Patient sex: M
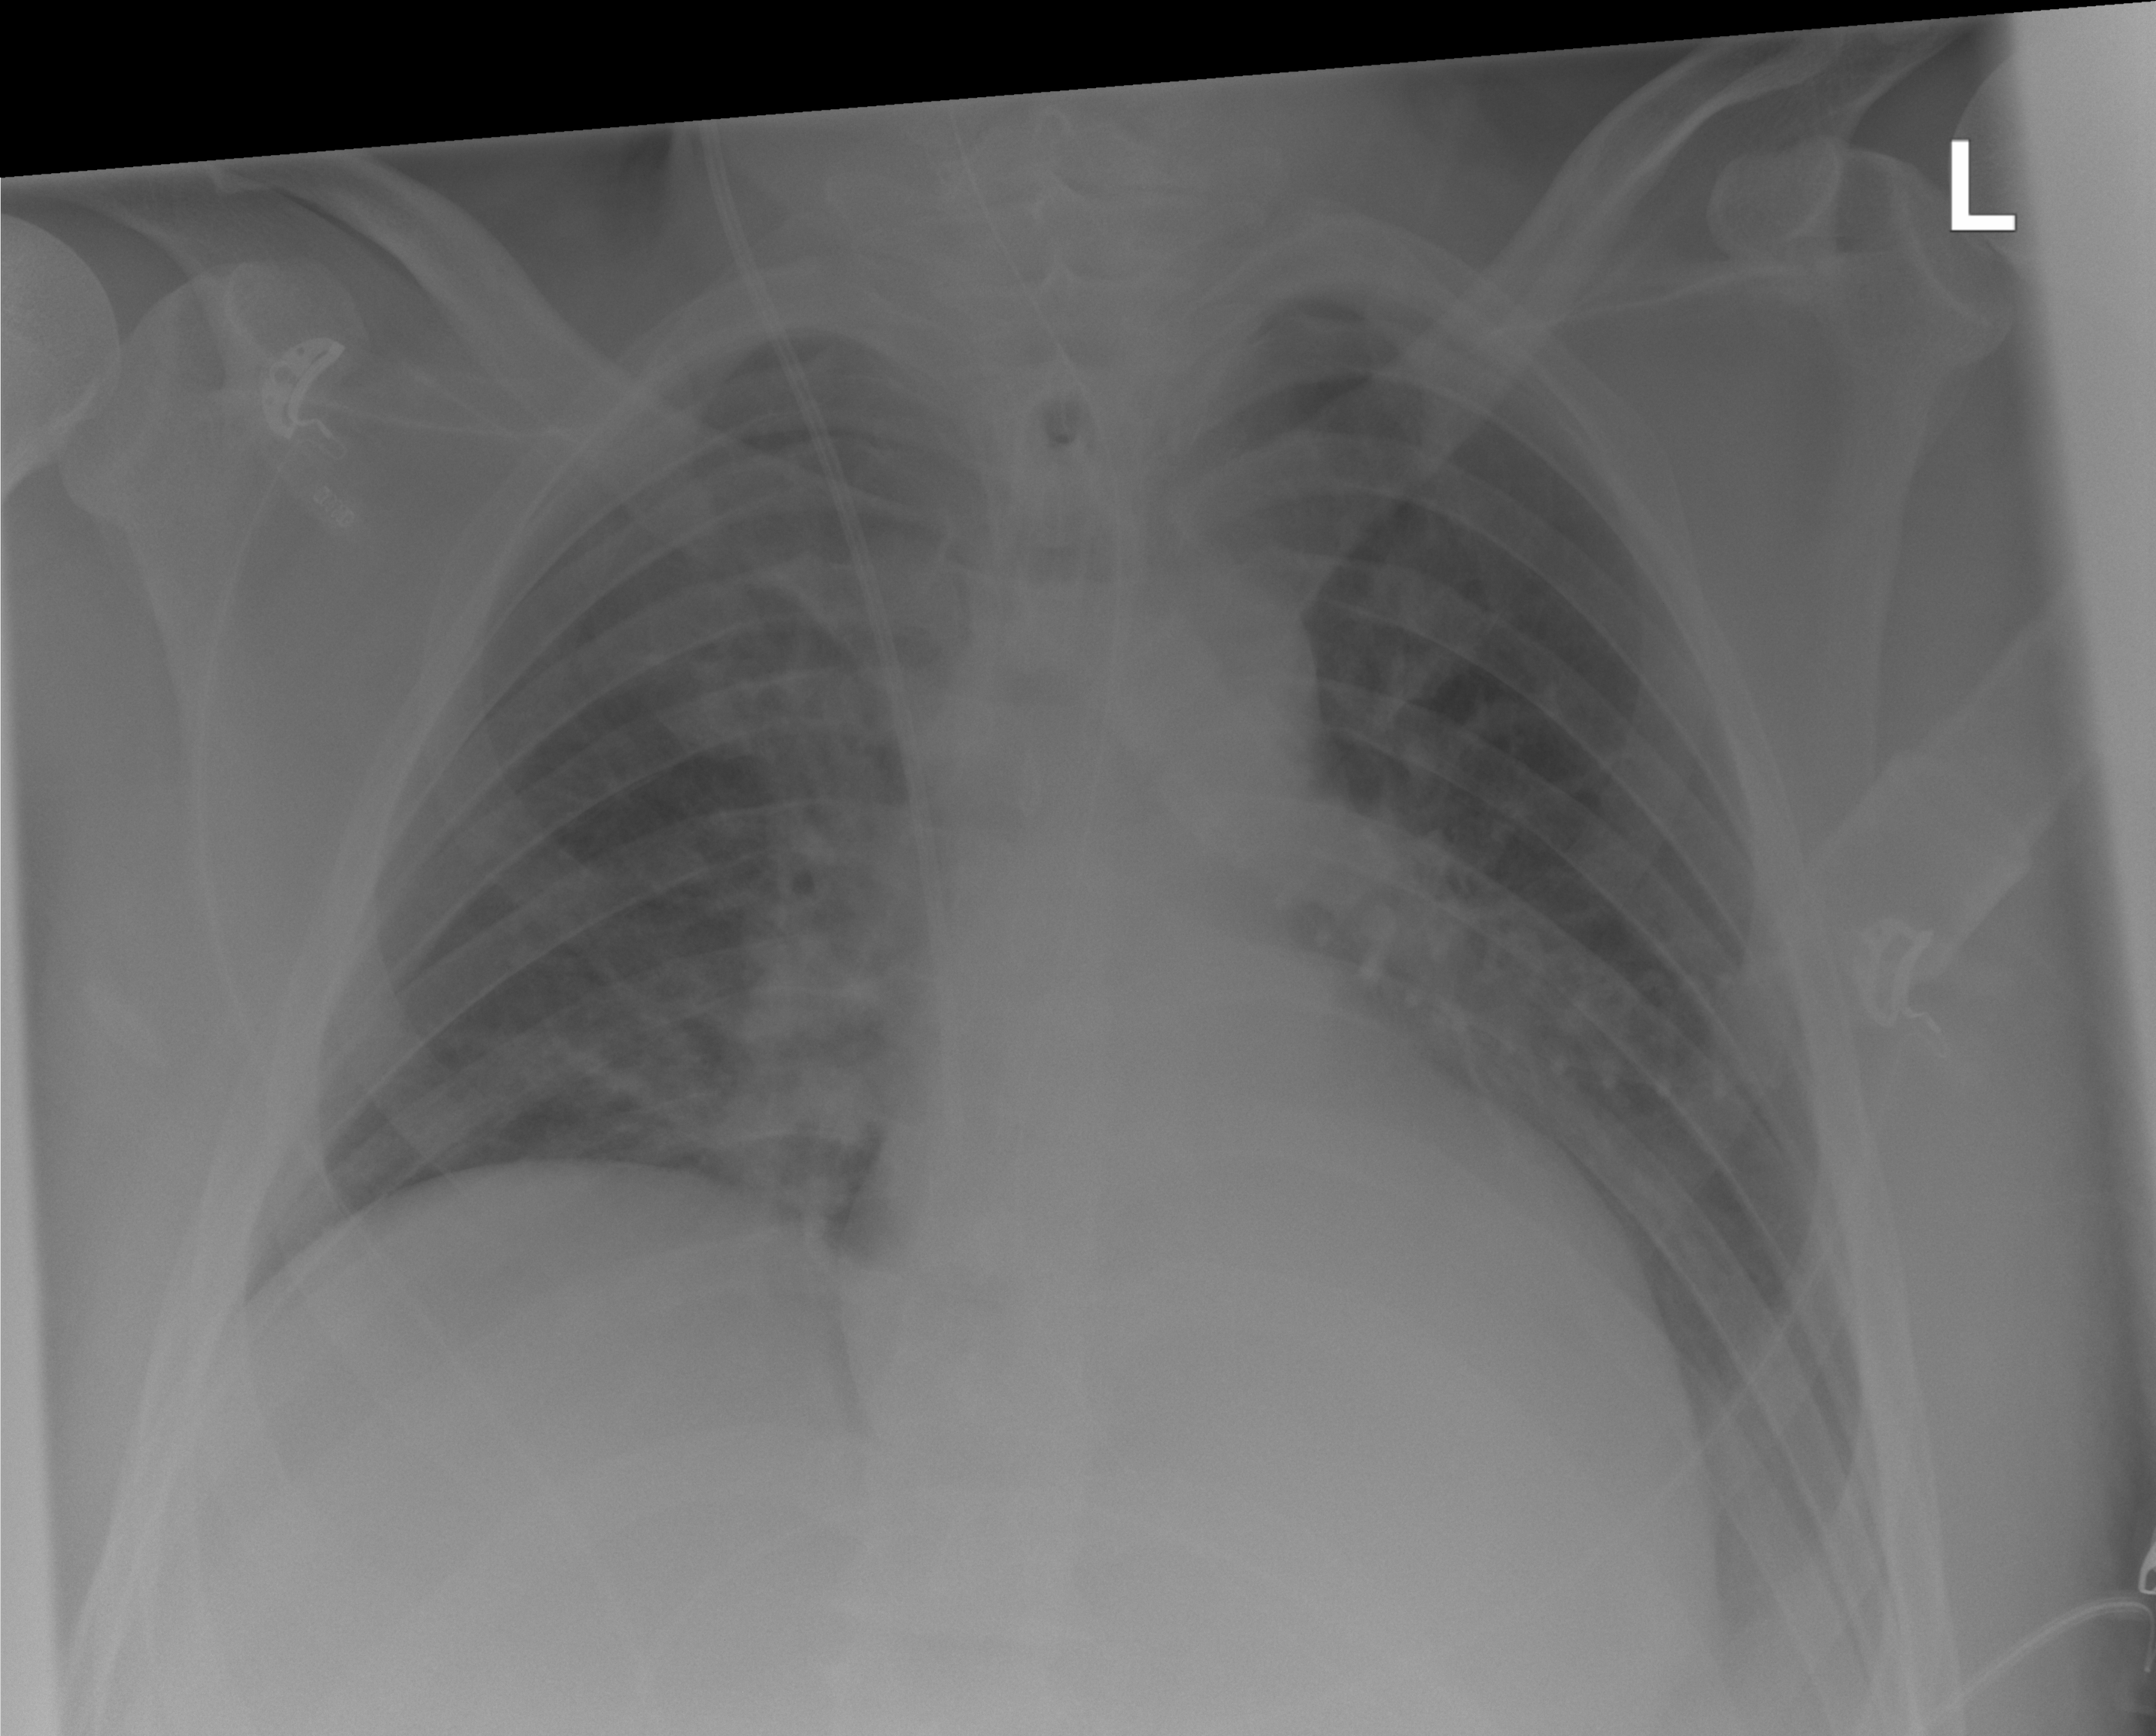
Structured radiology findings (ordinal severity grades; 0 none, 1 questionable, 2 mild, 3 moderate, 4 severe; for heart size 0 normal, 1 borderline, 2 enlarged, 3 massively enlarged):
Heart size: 0
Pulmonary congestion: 0
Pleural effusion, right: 0
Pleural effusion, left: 2
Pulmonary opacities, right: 0
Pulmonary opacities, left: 0
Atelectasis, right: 0
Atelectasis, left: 0